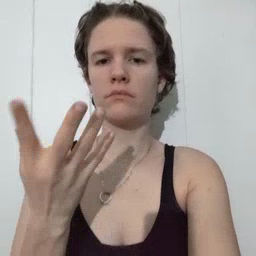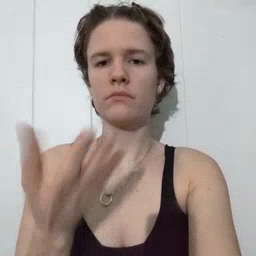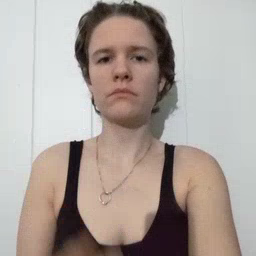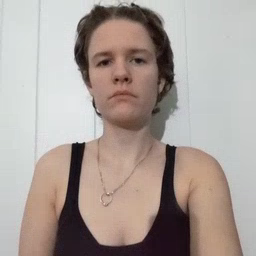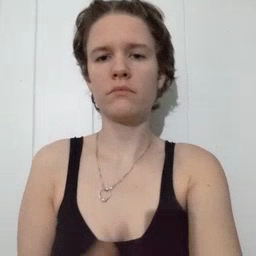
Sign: many